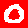
Digit: 0